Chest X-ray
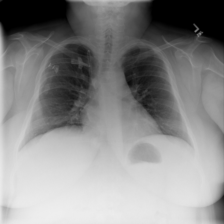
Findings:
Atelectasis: negative
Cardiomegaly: negative
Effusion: negative
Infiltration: negative
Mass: negative
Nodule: negative
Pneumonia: negative
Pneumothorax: negative
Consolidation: negative
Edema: negative
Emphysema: negative
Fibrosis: negative
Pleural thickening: negative
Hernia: negative